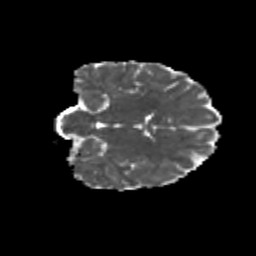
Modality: MD
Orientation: coronal
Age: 9
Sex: female
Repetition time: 9.5 s
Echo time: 0.089 s